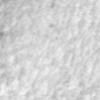
Label: no_change